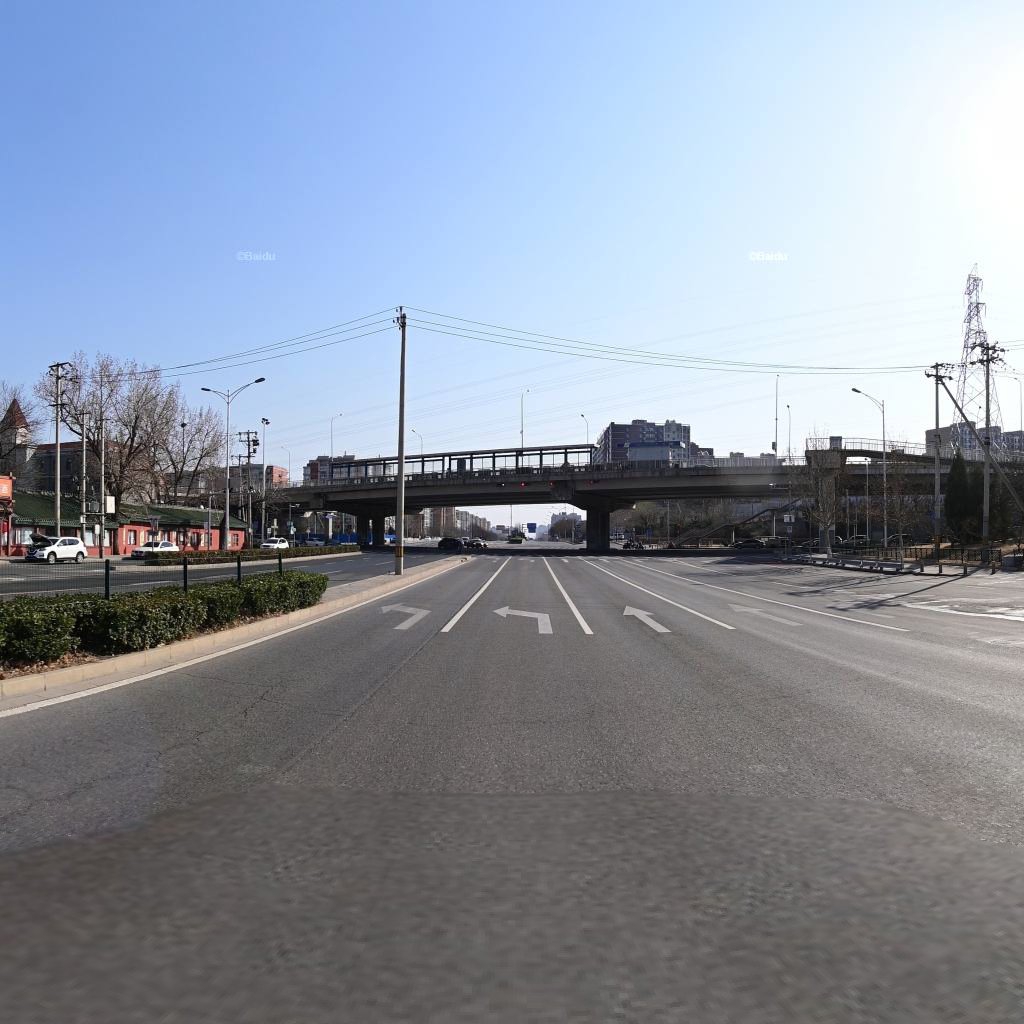
Region: Haidian
Road damage annotations: longitudinal crack, transverse crack, transverse crack, longitudinal crack